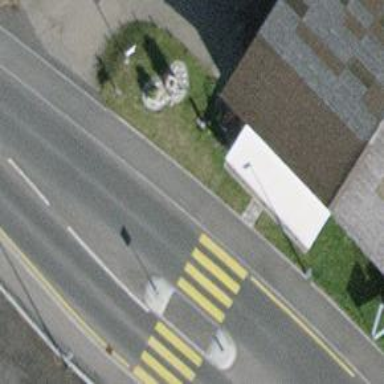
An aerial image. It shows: Kerb barrier.